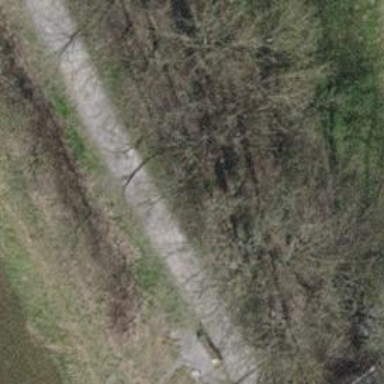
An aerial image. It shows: Compacted footway with grade2 tracktype.